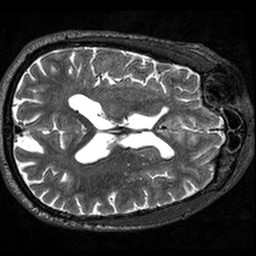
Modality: T2w
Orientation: axial
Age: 69
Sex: male
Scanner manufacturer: siemens
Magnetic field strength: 3 T
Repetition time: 3.2 s
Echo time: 0.567 s